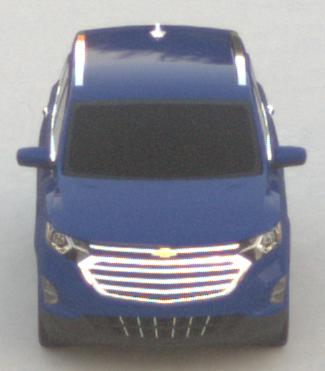
Make: Chevrolet
Model: Equinox
Detailed model: Gen. 2
Model produced from: 2015
Model produced until: 2017
Doors: 5
Color: blue
Road condition: dry road
Daytime: sunrise or sunset
Contrast: low contrast